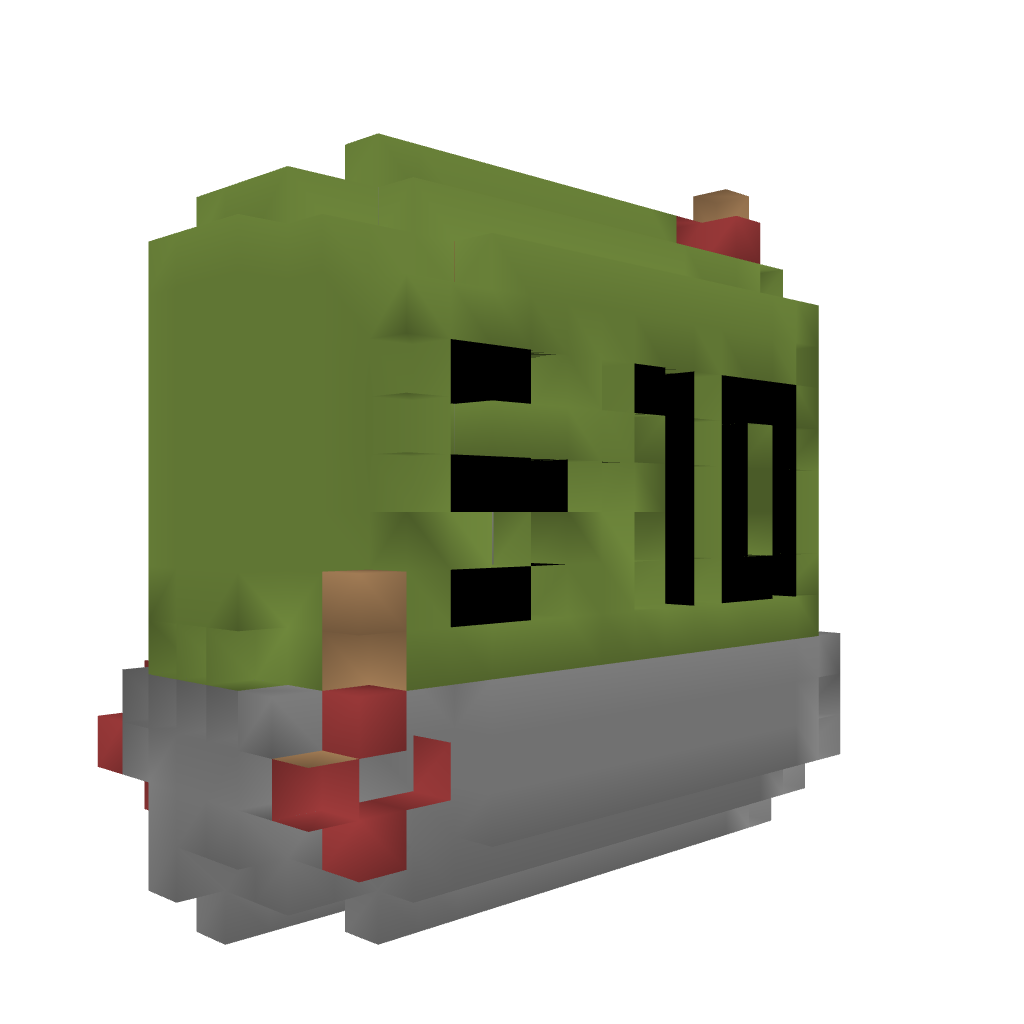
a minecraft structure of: Long Range Cannon (5-10 Module) bad low quality